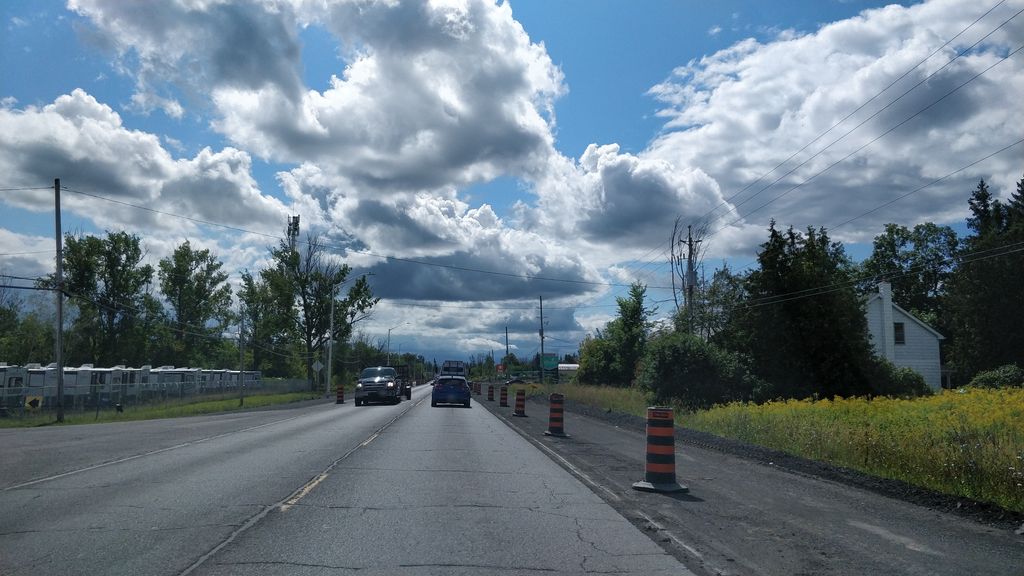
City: ottawa-gatineau